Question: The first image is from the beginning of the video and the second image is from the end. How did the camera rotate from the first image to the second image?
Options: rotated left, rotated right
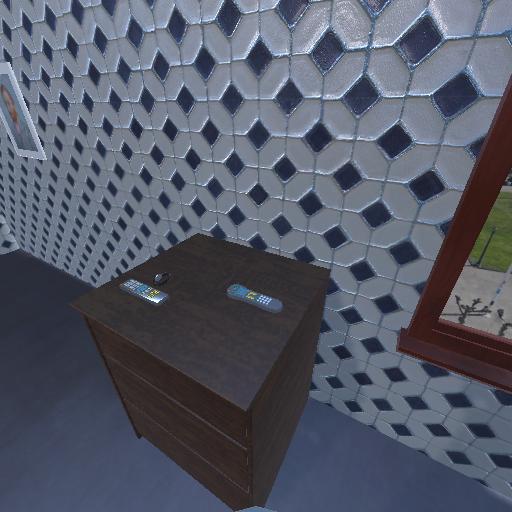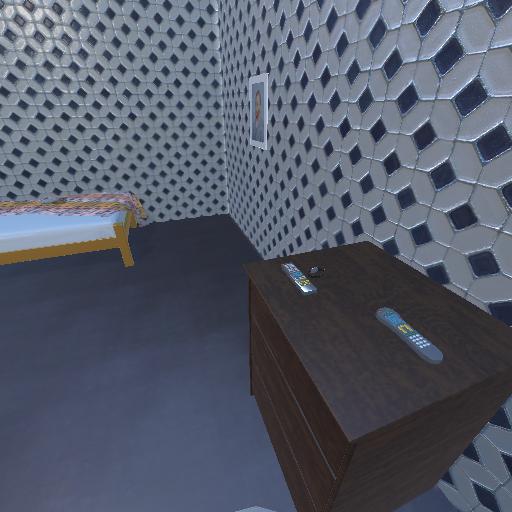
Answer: rotated left